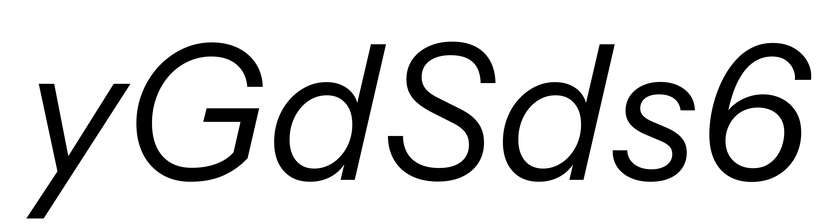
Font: InstrumentSans-Italic_Italic